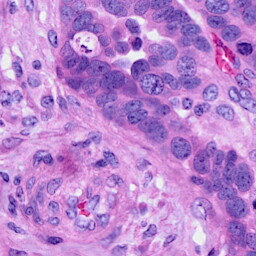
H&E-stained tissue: Ovarian